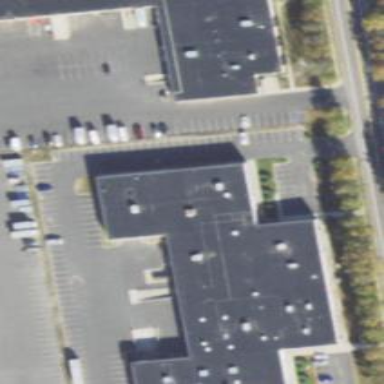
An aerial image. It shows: Commercial building.